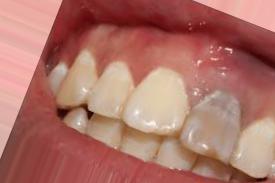
Condition: Tooth Discoloration